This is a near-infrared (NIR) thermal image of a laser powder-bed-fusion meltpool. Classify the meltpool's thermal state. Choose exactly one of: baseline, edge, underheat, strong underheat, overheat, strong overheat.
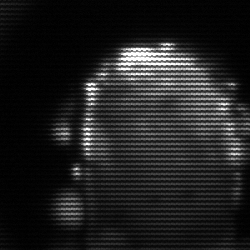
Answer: baseline